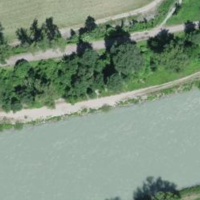
EUNIS habitat code: 15
Species observed at this site:
Clematis vitalba